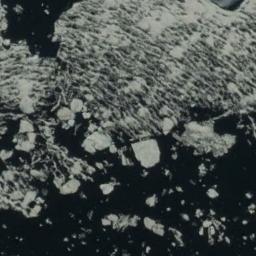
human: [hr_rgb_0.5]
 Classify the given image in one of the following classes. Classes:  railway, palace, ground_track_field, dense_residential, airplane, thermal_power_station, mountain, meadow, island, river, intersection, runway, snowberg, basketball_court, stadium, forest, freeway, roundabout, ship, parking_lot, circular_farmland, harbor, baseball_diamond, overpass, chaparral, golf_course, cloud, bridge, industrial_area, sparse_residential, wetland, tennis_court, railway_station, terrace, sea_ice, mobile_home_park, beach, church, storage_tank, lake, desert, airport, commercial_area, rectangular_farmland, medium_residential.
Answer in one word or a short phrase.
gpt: sea_ice